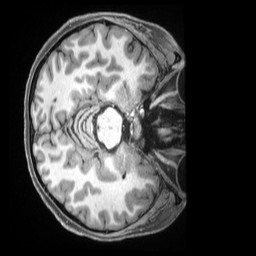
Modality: T1w
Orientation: axial
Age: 22
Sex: female
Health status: ill
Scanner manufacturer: siemens
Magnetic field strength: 3 T
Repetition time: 2.5 s
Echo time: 0.00181 s